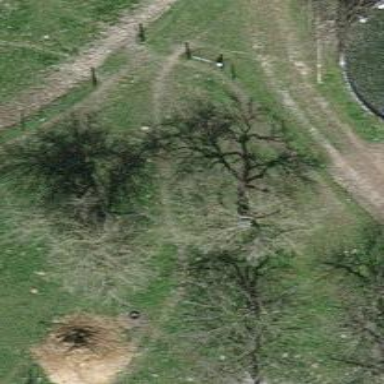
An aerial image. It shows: Beautiful tree in nature.